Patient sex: F
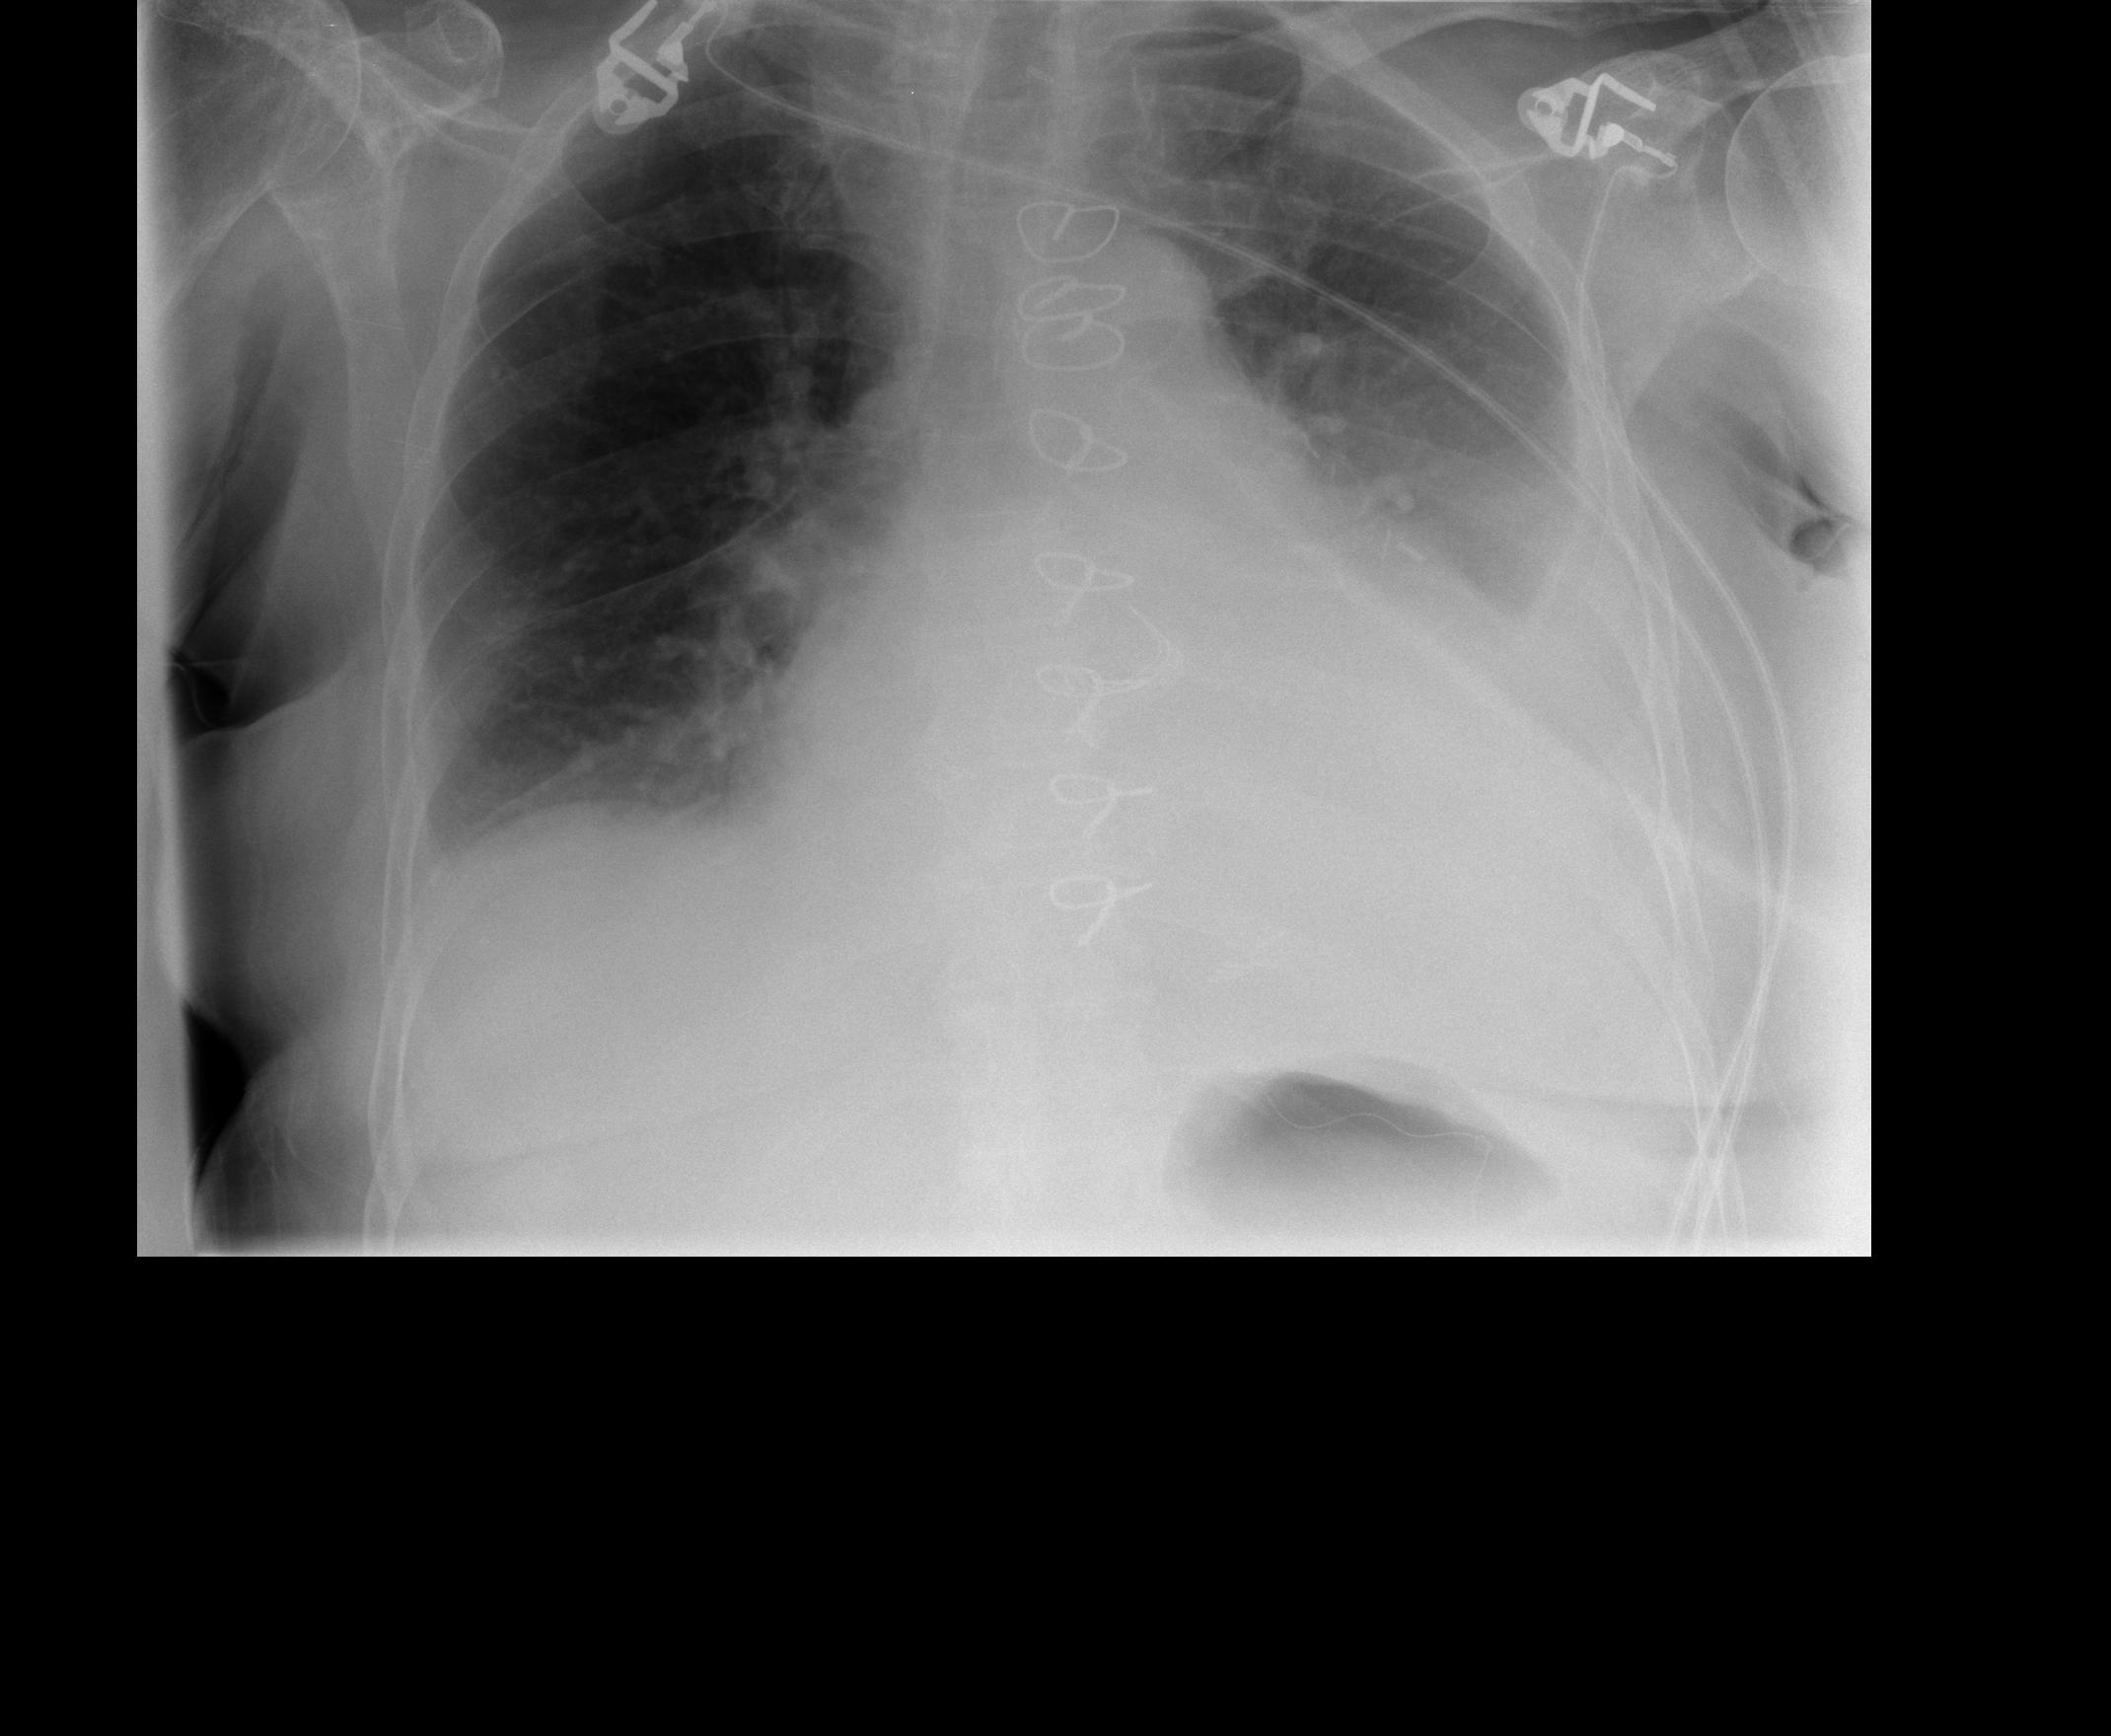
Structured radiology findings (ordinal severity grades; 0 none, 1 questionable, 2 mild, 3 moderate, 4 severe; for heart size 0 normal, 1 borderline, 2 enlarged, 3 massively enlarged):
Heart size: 3
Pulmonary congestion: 2
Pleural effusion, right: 0
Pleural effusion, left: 3
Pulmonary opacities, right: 1
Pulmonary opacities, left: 2
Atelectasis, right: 2
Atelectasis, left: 3